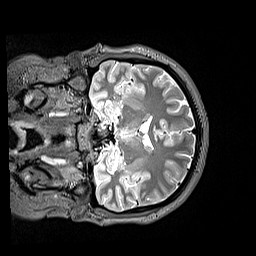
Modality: T2w
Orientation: coronal
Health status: healthy
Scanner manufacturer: siemens
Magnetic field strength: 3 T
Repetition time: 4.8 s
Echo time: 0.458 s